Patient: sex F, age 71
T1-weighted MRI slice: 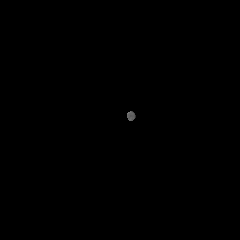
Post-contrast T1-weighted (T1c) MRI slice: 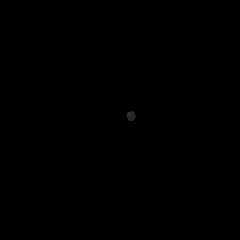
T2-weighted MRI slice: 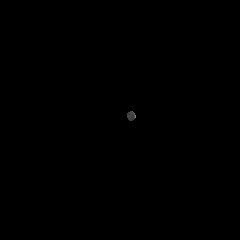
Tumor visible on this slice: no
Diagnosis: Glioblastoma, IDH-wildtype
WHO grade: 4